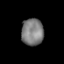
Tissue: prostate
Cell type: Epithelial cells
Senescence score: 0.3622
Nuclear area (px): 581
Mean DAPI intensity: 124.898